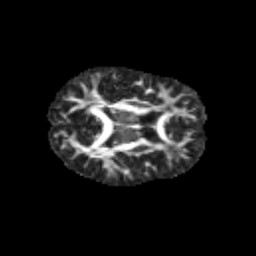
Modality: FA
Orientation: axial
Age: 10
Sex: female
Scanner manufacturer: siemens
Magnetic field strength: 3 T
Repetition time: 3.8 s
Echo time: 0.07 s